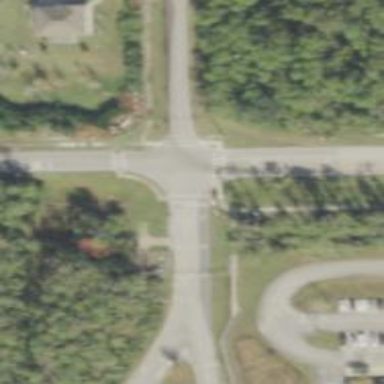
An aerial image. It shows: Zebra crossing on footway.